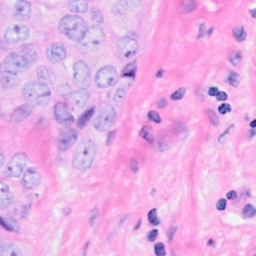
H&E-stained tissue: Breast